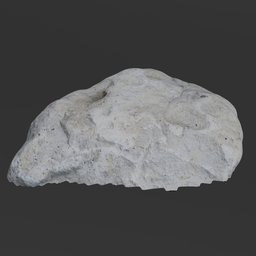
Label: nature